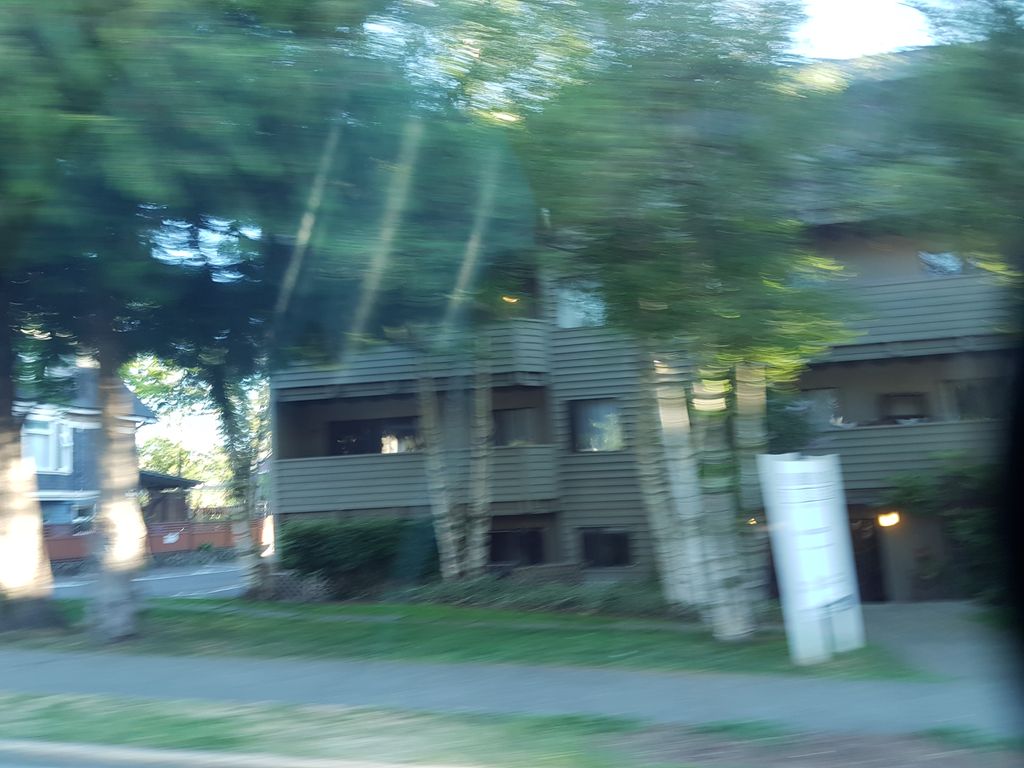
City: victoria